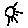
Label: sun